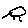
Label: bird